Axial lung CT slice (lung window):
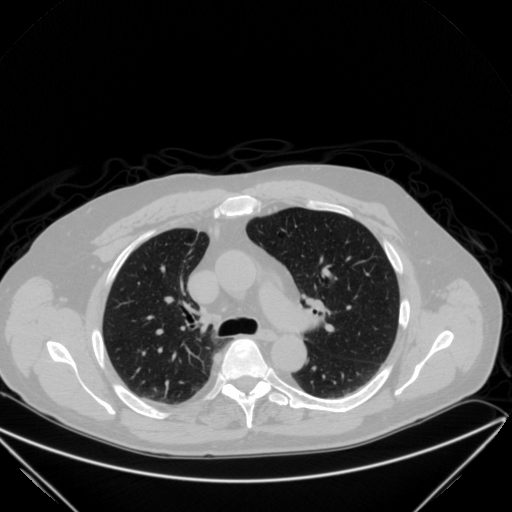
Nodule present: no